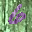
Label: 6